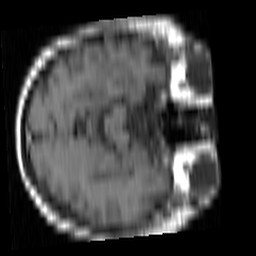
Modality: T1w
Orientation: axial
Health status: ill
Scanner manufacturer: siemens
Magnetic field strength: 1.5 T
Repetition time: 0.4 s
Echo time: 0.014 s